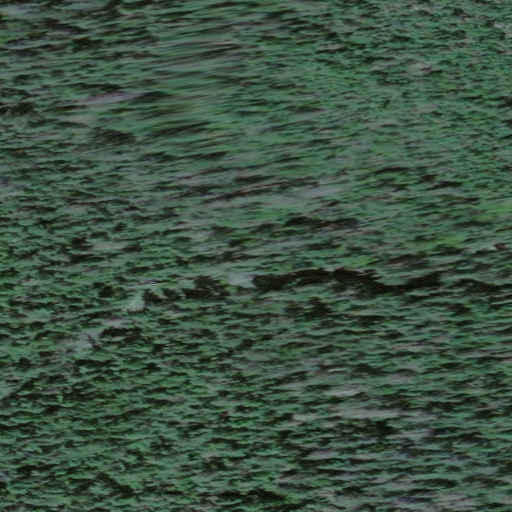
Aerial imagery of island in Alaska named Krestof Island containing only unknown